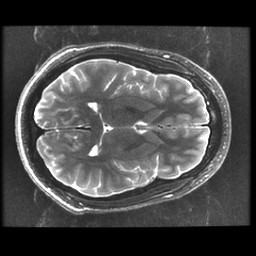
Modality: T2w
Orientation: axial
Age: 16
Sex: male
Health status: ill
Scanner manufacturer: ge
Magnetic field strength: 3 T
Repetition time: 7.5 s
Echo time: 0.09834 s